Question: I know this is a big NO NO... and should not be displaying developer error pages while my site is live, what can I do to ensure dev environment error messages are not appearing in production?

Why are these appearing? I thought it was turned off by default when in production mode? Did I miss a setting?
This is on a shared server. And am using the app.php not app_dev.php.
When I go to production mode locally it properly displays the right error messages (below):
Yet on the live site it's showing the Symfony2 dev environment error message?
I've tried to make a custom error message by making a error404.html.twig file in app/Resource/TwigBundle/views/Exception and just displays the developer error message.
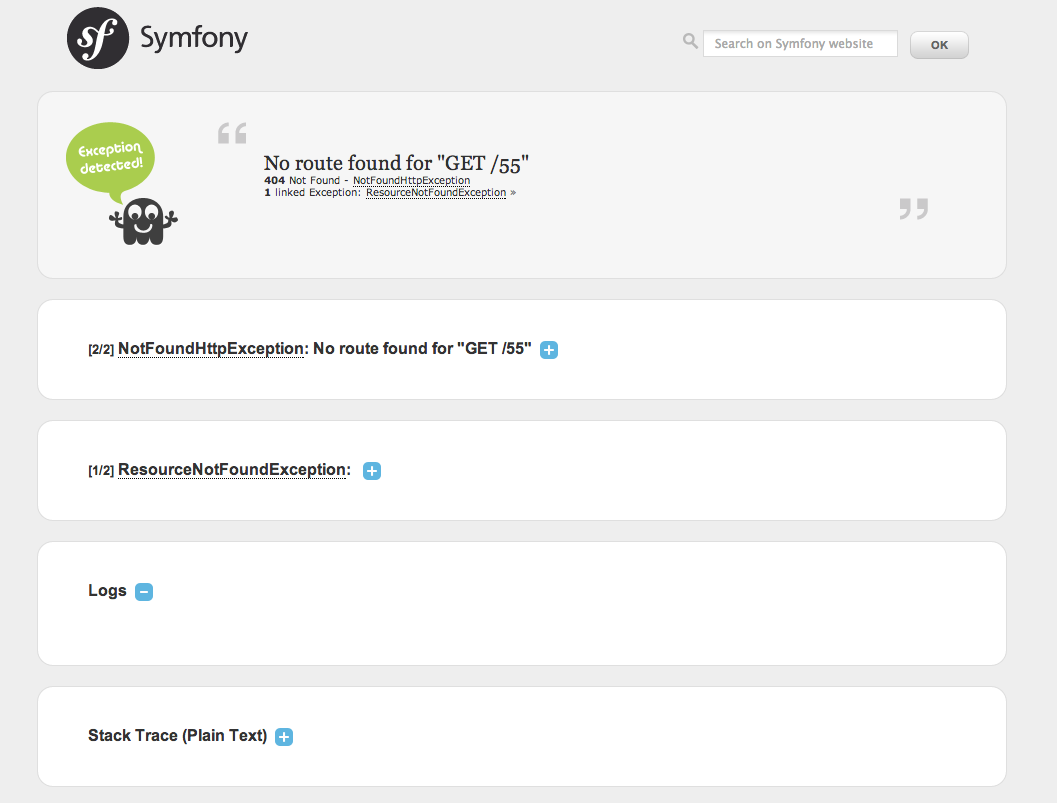
Answer: In your frontend controller ('web/app.php' in the Symfony Standard Edition), an instance of 'AppKernel' is created. 'AppKernel' inherits the <URL>, which requires two arguments:
'''
/**
* Constructor.
*
* @param string $environment The environment
* @param bool $debug Whether to enable debugging or not
*/
public function __construct($environment, $debug)
'''
The '$environment' parameter only determines which configuration is used ('config_dev.yml', 'config_prod.yml', etc.). The '$debug' parameter is the one that enables or disables debugging (and therefore determines wether exceptions are shown or not).
So in 'app.php', change:
'''
$kernel = new AppKernel('prod', true);
'''
to
'''
$kernel = new AppKernel('prod', false);
'''
This should replace the detailed exception pages with user-friendly error pages.